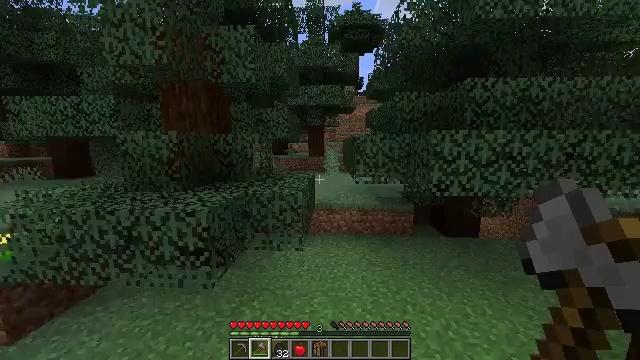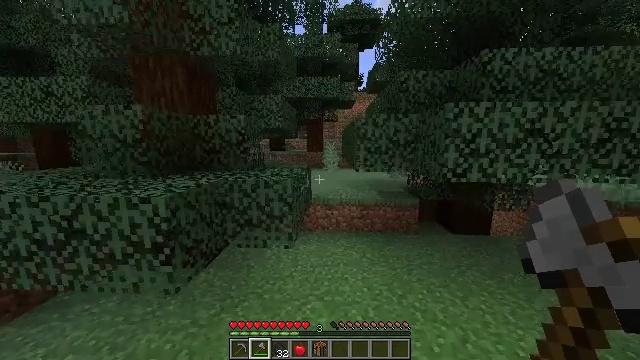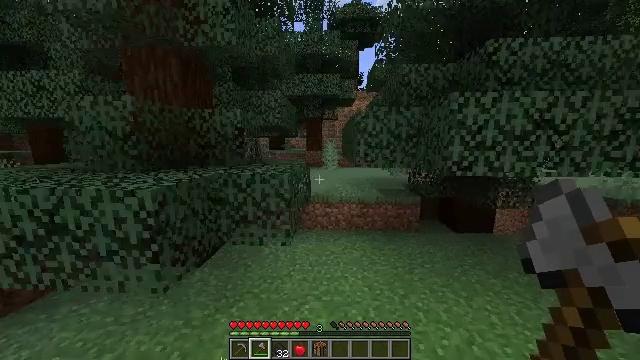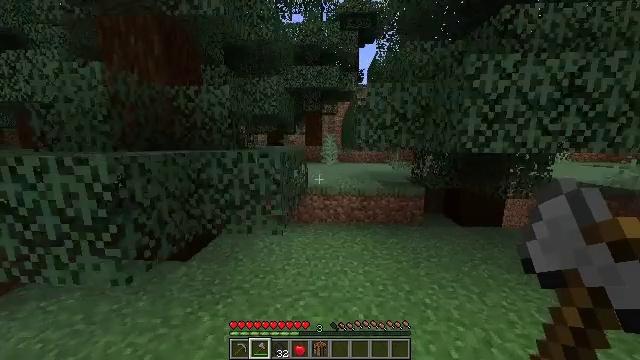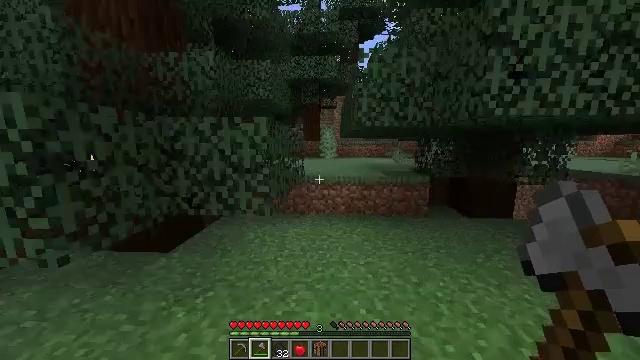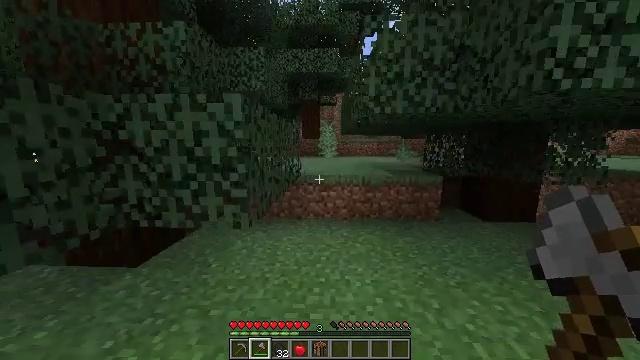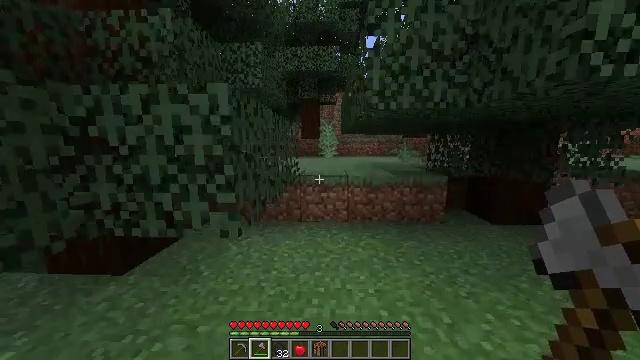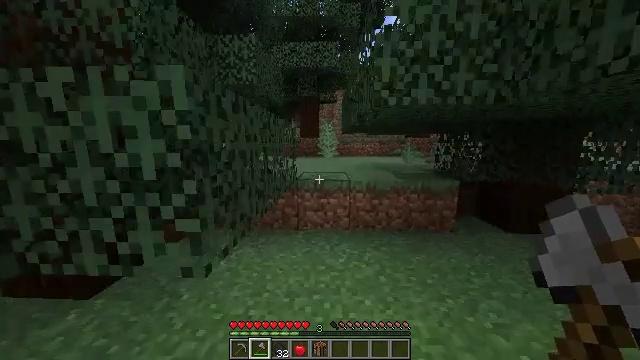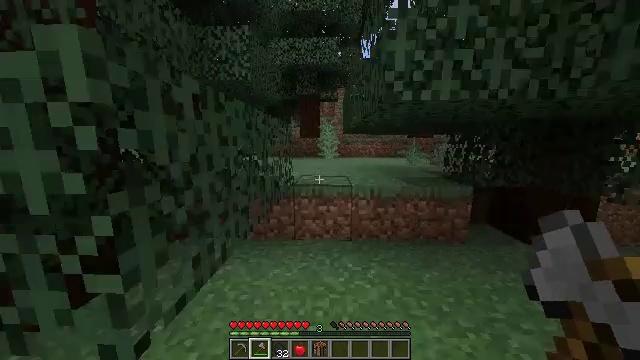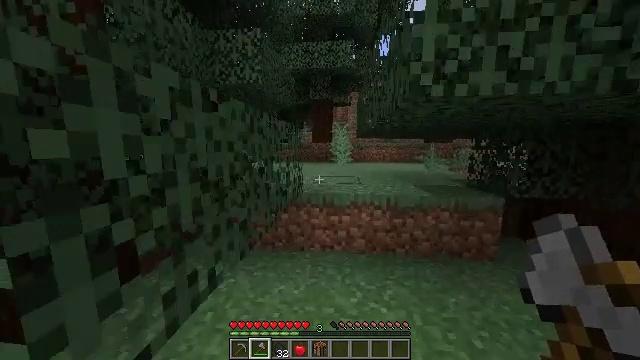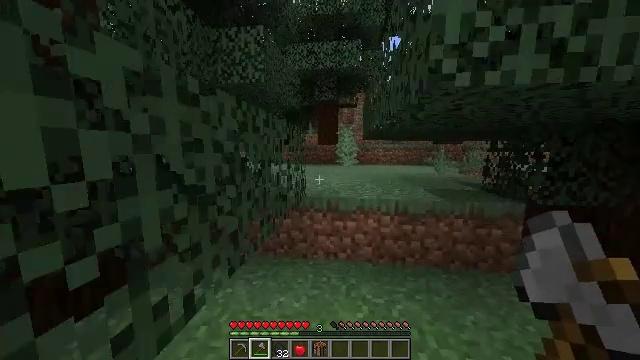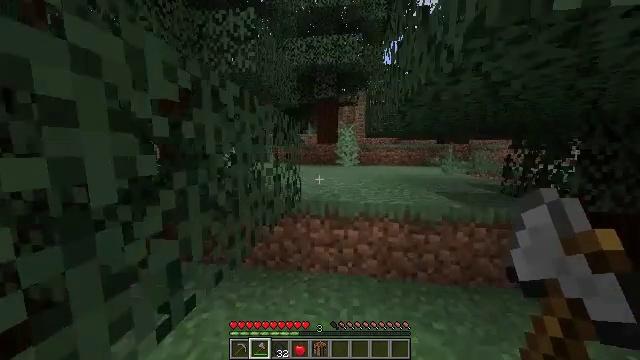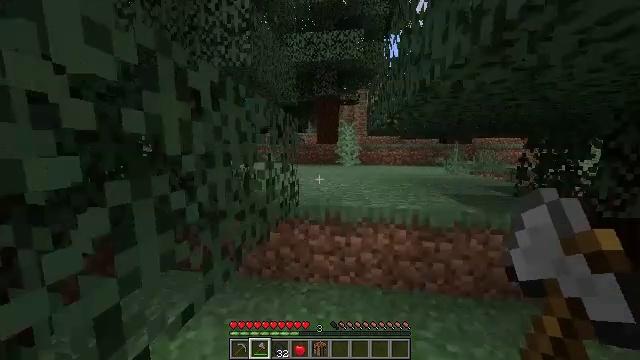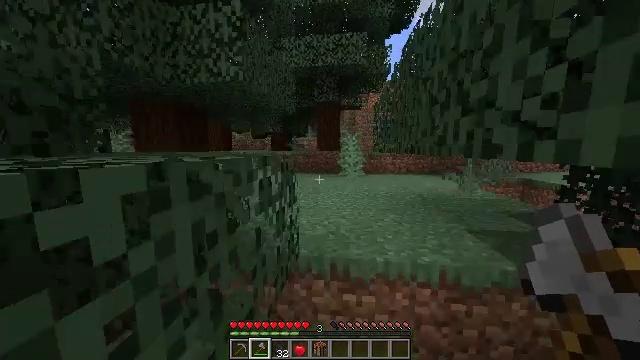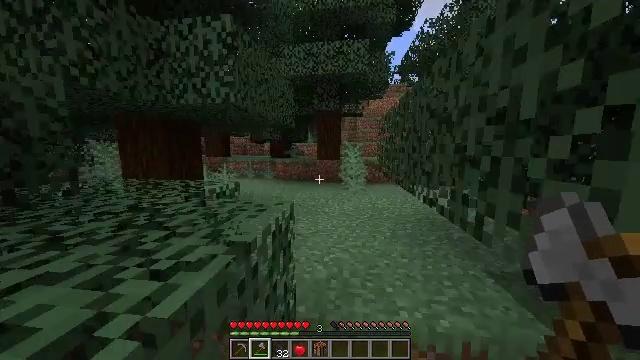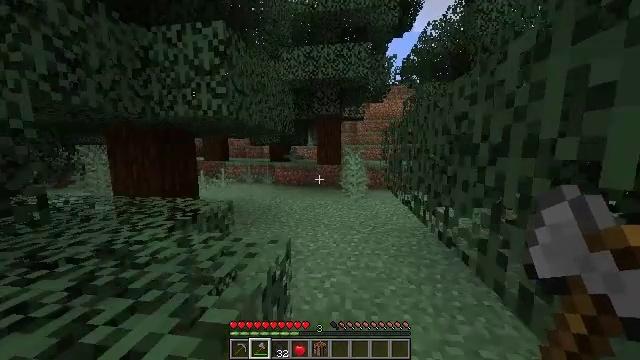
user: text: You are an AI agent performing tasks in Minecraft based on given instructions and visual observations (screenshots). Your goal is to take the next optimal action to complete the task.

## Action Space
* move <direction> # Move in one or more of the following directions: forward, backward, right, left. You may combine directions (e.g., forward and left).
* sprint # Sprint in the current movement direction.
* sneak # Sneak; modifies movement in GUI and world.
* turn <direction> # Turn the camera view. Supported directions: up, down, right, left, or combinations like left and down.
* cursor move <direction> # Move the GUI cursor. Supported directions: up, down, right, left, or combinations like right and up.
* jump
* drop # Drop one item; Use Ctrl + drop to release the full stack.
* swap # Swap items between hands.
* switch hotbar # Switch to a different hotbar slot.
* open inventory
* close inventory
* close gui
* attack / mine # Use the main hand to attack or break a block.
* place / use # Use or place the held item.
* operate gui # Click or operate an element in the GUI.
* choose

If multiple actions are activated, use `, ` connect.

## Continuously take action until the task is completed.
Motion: motion action
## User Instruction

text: Fish and kill the salmon.
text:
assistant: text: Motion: move forward, sprint
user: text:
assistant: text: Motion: move forward, sprint
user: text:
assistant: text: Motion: move forward, sprint
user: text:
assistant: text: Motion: move forward, sprint
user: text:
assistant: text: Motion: move forward
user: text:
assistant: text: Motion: move forward
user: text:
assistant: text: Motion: move forward
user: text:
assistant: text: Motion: move forward
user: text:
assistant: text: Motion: move forward, turn left and up
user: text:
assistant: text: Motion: move forward, turn left
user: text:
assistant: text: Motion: move forward
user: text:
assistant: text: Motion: move forward
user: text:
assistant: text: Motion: move forward, jump
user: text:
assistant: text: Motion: move forward, jump
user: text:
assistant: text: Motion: move forward, jump
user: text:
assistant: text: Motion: move forward, jump
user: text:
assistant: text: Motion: move forward, jump
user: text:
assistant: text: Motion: move forward, jump
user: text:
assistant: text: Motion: move forward, jump
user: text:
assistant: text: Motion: move forward
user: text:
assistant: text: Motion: move forward
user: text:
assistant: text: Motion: move forward and move right
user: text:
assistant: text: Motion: move forward and move right
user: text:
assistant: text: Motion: move forward and move right
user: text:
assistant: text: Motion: move forward and move right
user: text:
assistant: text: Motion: move forward and move right
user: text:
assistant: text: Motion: move forward, turn right
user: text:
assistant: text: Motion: move forward, turn right
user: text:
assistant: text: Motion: move forward, turn right
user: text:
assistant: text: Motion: move forward, turn right